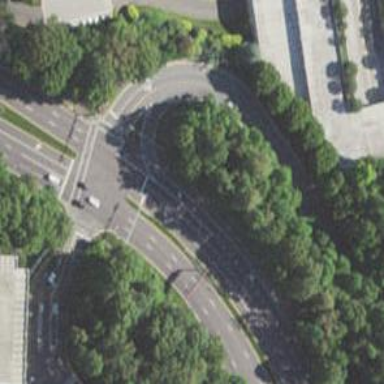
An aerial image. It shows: Secondary link road.